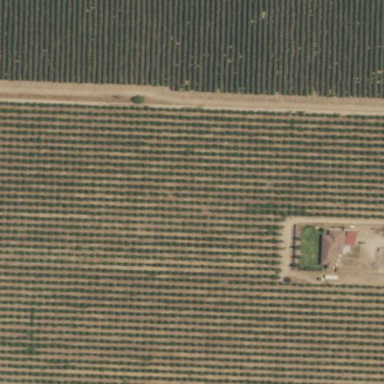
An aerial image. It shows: Open space property with vineyard.